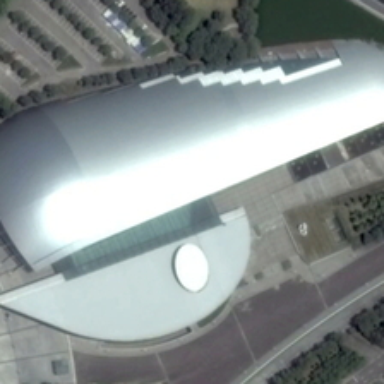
A white center building is surrounded by an empty parking lot and some green trees .